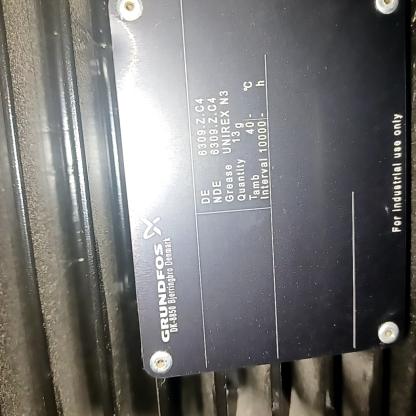
Klasa: tabliczka-znamionowa